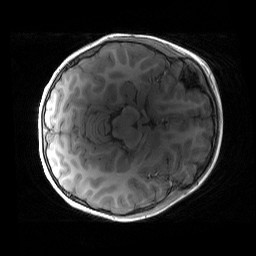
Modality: T1w
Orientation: axial
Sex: female
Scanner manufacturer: siemens
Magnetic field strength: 3 T
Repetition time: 1.9 s
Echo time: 0.00243 s